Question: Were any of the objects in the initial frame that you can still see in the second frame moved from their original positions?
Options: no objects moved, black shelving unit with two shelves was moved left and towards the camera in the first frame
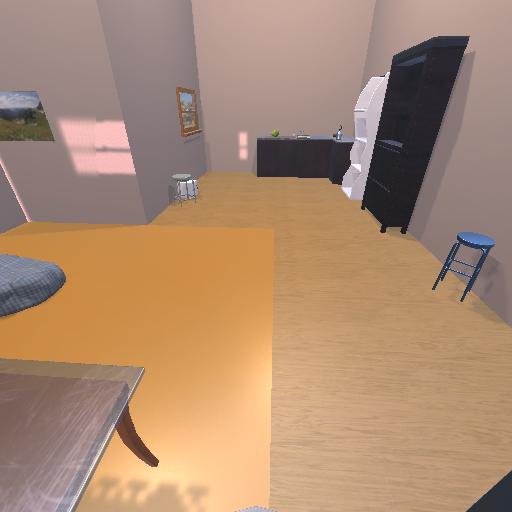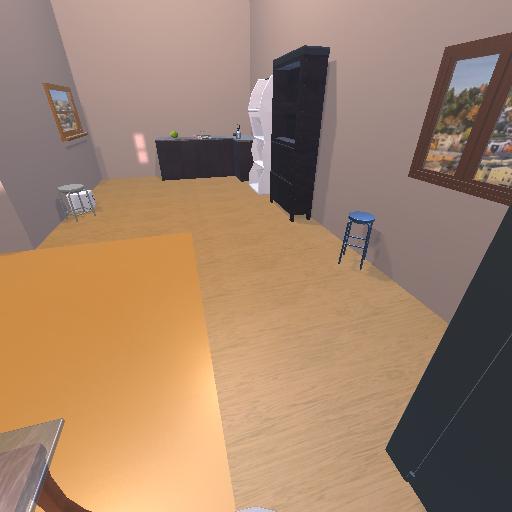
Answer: no objects moved